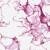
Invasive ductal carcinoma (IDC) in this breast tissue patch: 0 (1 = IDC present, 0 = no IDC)